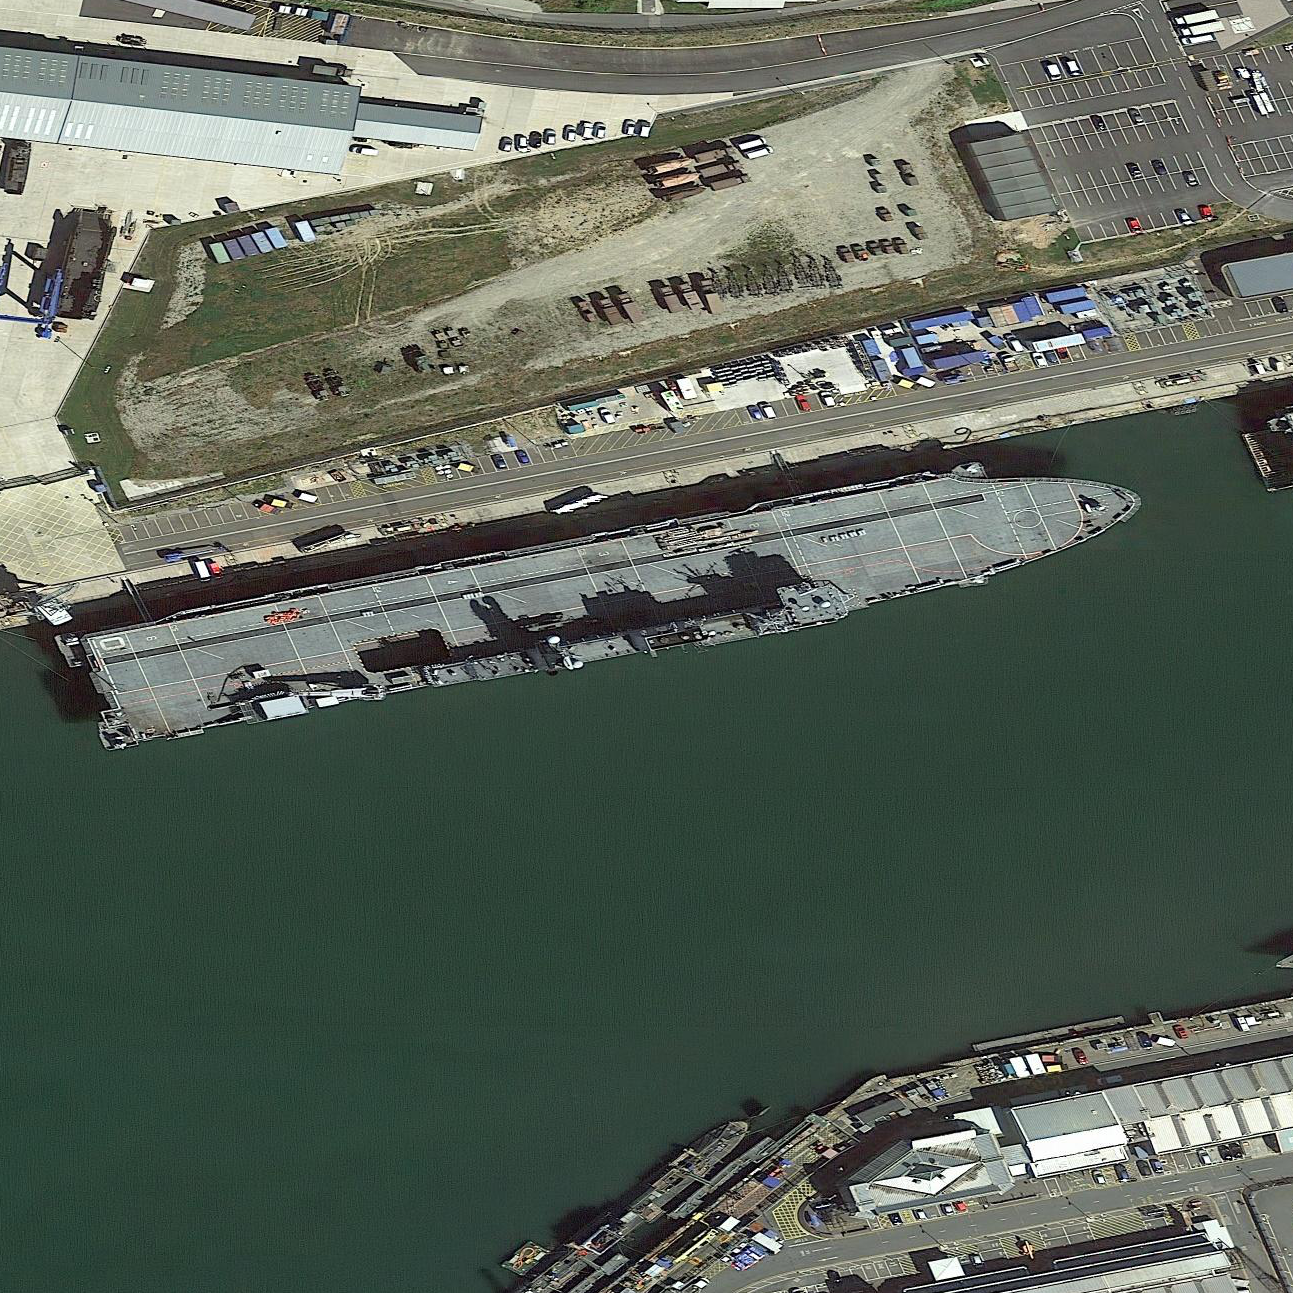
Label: assault